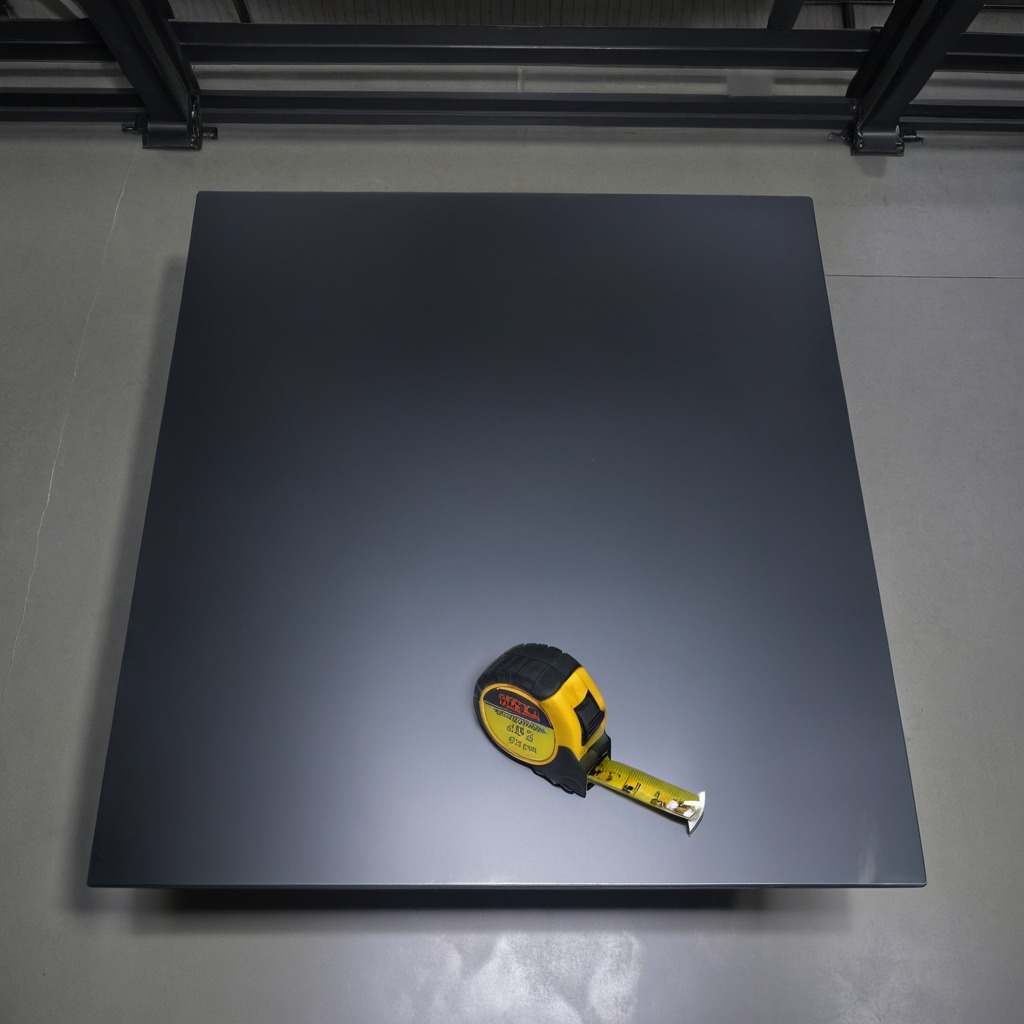
A measuring tape is lying on a clean empty table in a basement in the evening with soft directional lighting on the tabletop.